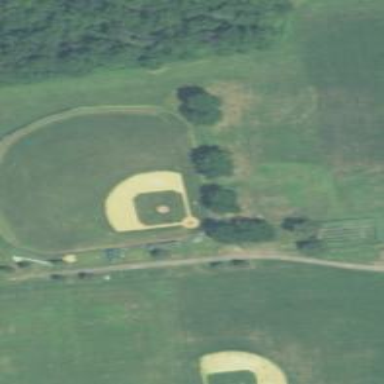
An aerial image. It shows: Baseball pitch with grass and sand surface.